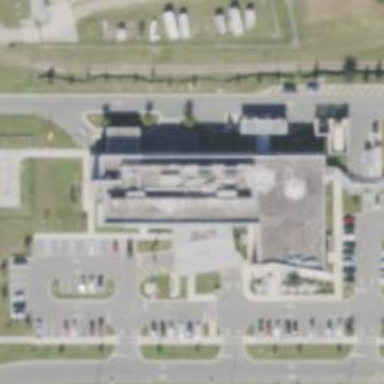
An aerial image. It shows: Healthcare facility identified as hospital.